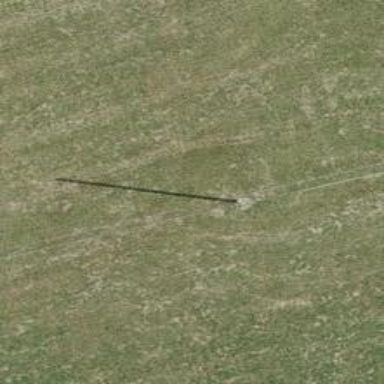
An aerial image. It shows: Utility pole as the man-made structure.